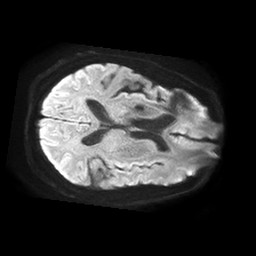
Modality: TRACE
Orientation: axial
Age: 62
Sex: female
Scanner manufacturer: philips
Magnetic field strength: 1.5 T
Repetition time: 4.6 s
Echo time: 0.08528 s